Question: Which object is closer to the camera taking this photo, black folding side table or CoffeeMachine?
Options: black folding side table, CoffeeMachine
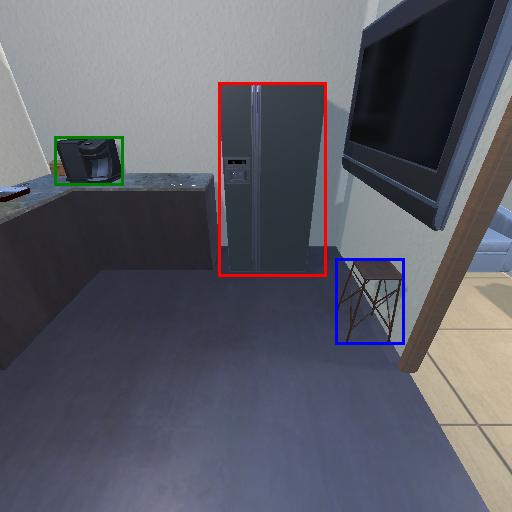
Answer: black folding side table